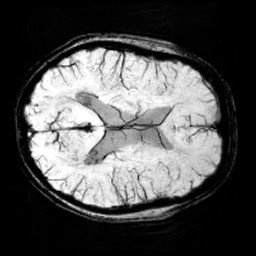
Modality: minIP
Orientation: axial
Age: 13
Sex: male
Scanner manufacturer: siemens
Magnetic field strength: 3 T
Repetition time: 0.027 s
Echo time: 0.02 s